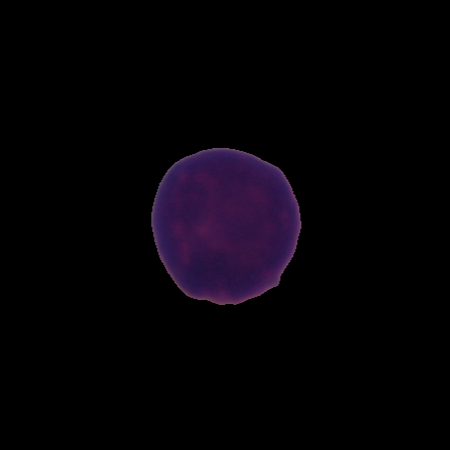
Label: healthy